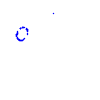
Particle: proton